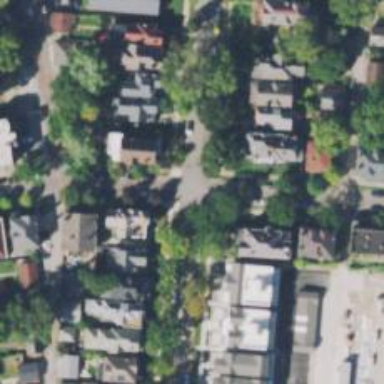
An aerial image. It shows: Charming neighbourhood.